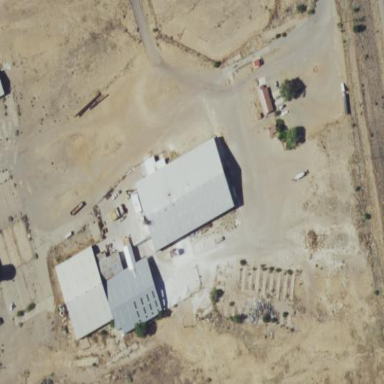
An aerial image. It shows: Warehouse building.